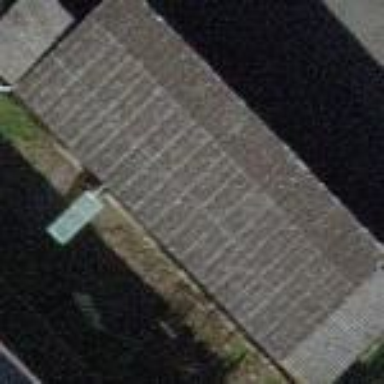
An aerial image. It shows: Shed.